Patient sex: M
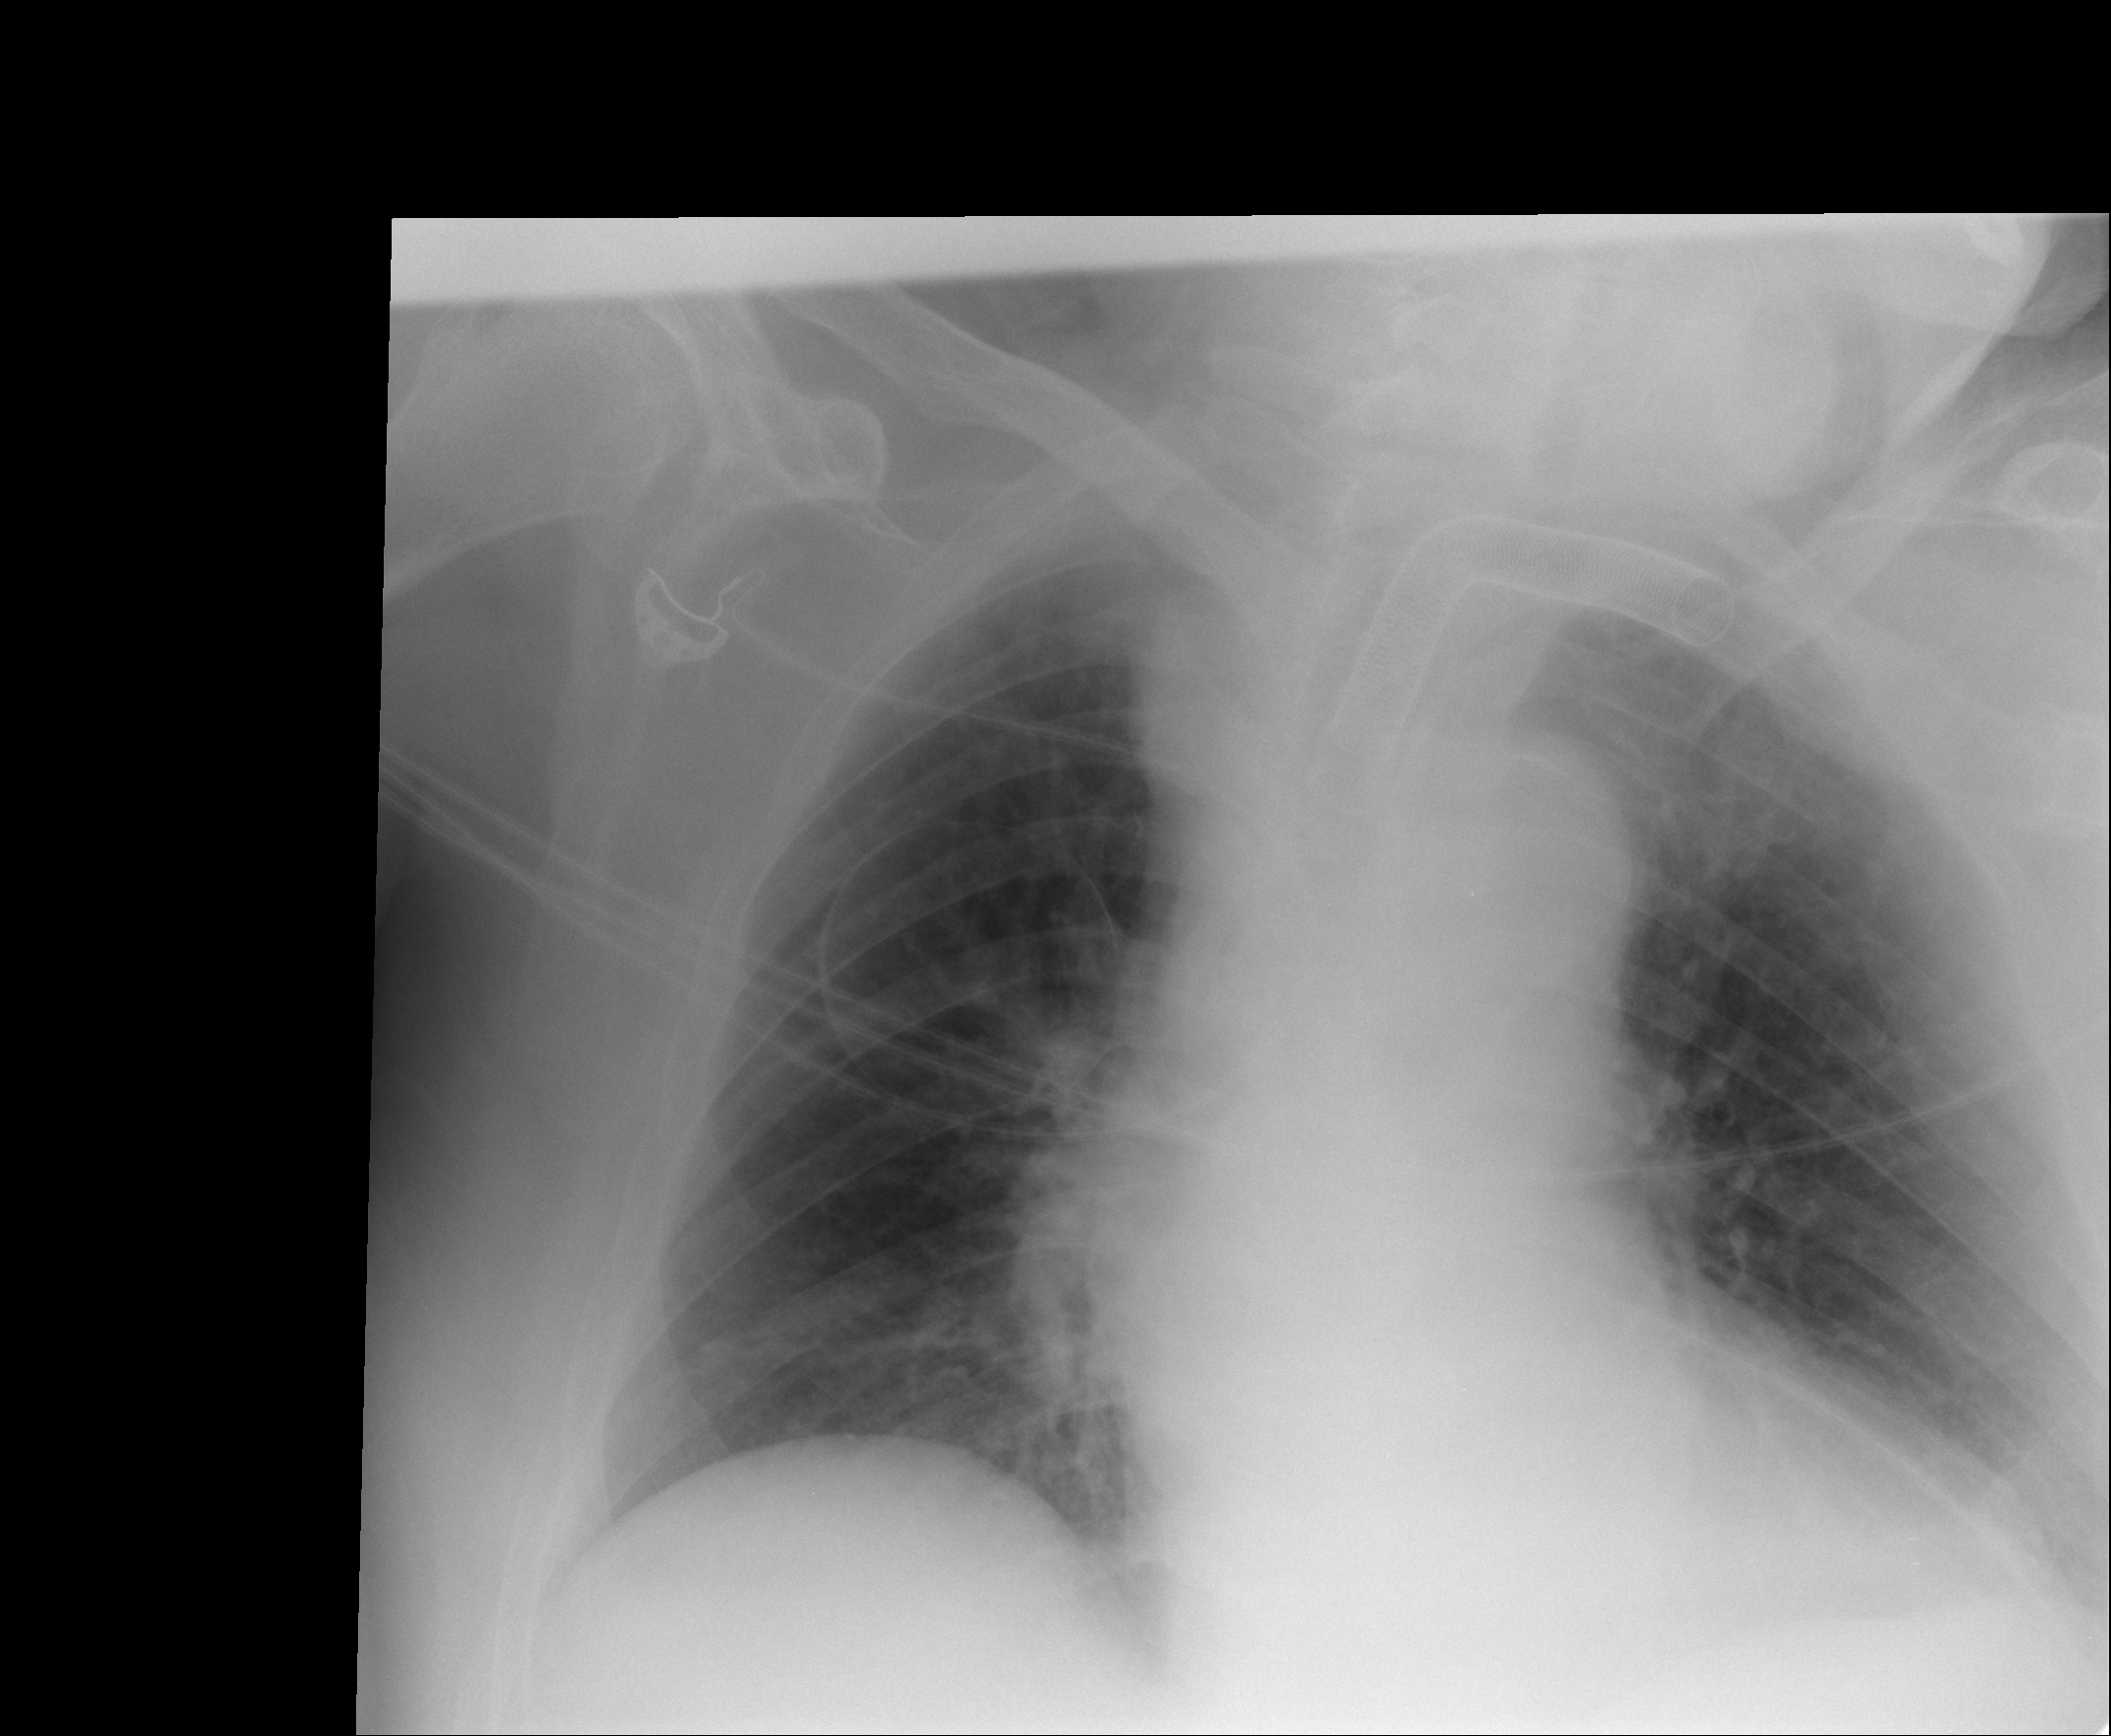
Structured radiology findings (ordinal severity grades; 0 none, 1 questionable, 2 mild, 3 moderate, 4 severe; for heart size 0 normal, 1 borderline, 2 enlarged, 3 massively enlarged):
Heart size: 2
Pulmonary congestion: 1
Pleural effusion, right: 0
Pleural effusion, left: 0
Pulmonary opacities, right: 0
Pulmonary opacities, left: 0
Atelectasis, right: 0
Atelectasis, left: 0